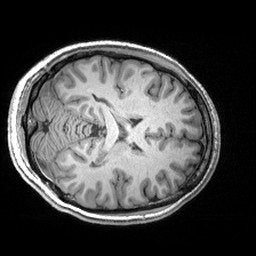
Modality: T1w
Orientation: axial
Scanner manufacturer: siemens
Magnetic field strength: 3 T
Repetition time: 2.53 s
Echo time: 0.00299 s